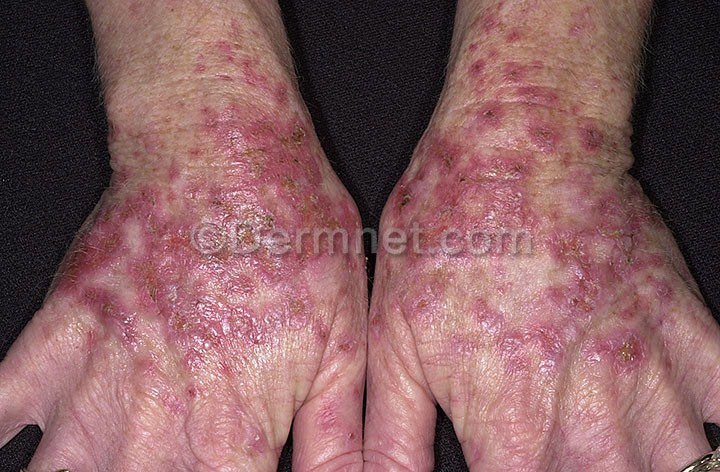
Disease: Actinic Keratosis Basal Cell Carcinoma and other Malignant Lesions